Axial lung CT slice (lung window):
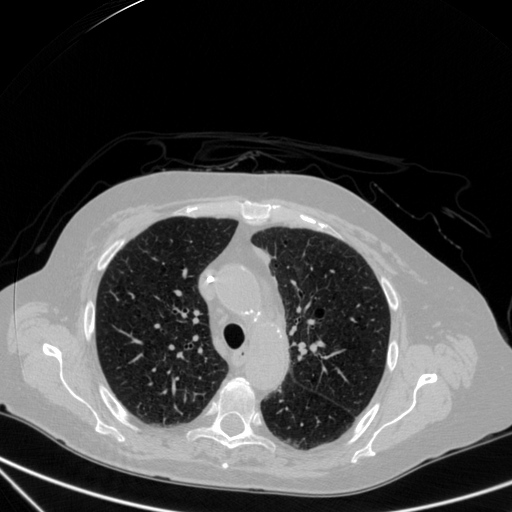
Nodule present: no